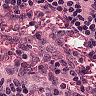
Metastatic tissue present: no